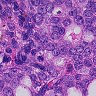
Metastatic tissue present: yes